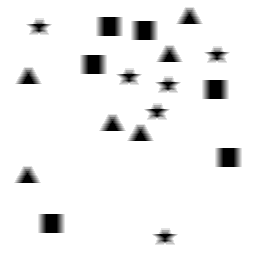
Squares: 6
Triangles: 6
Stars: 6
Total shapes: 18